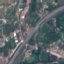
Land use / land cover: Highway